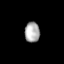
Tissue: lung
Cell type: Smooth muscle cells
Senescence score: 0.6832
Nuclear area (px): 297
Mean DAPI intensity: 172.02